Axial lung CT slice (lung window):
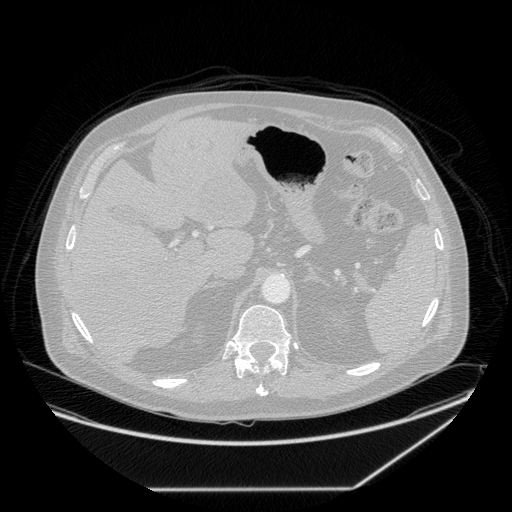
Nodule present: no